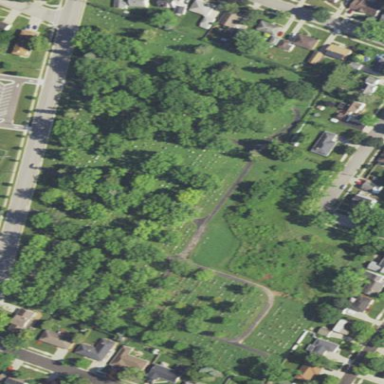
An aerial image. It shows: Cemetery.